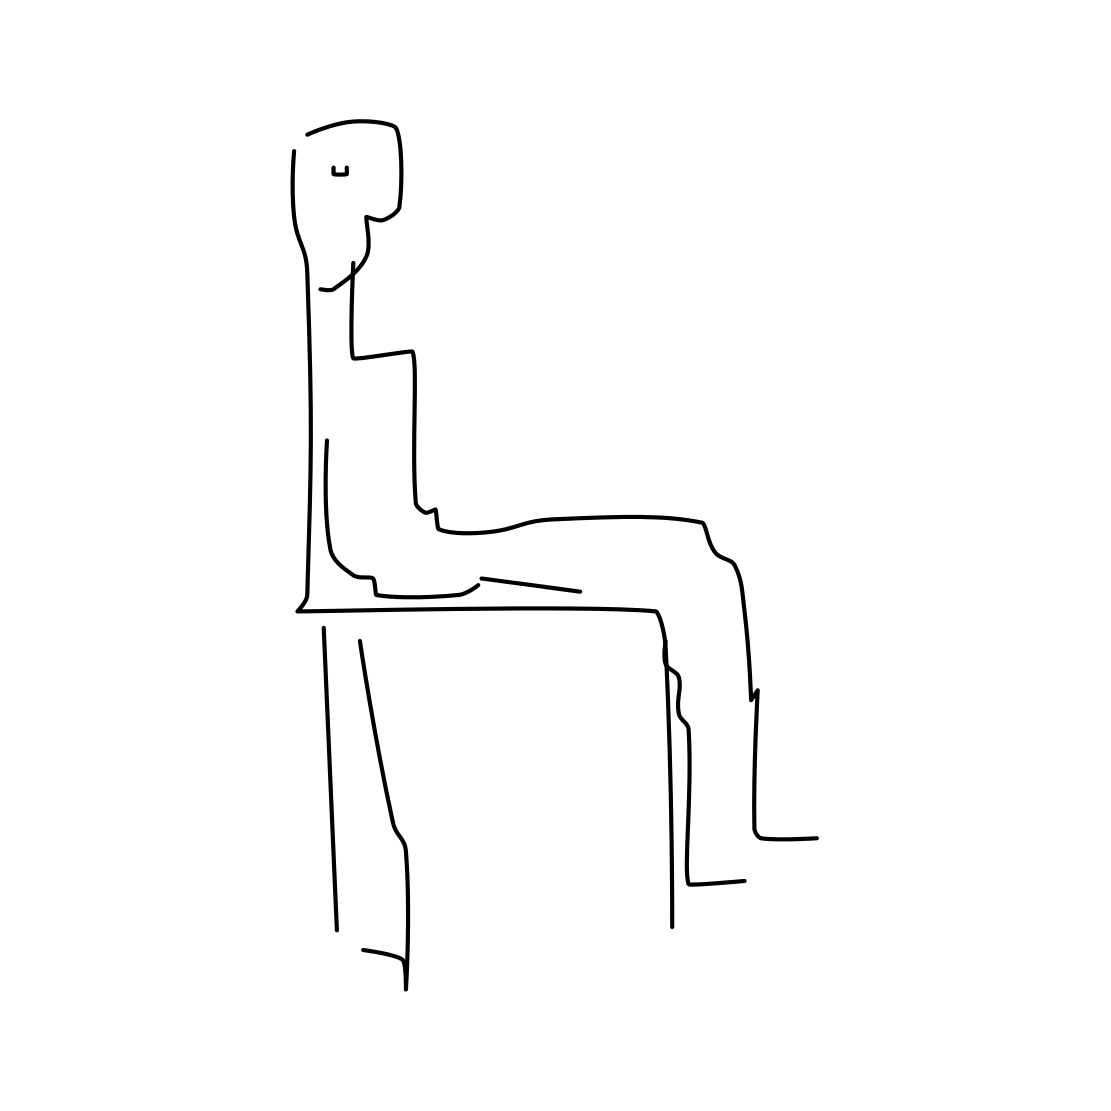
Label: person sitting